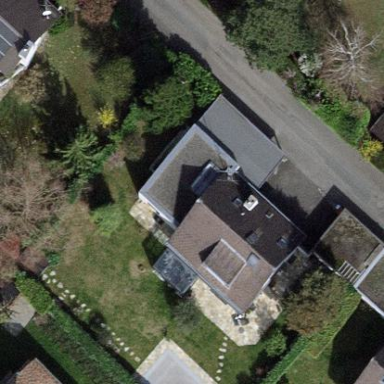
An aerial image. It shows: View of roof of building.